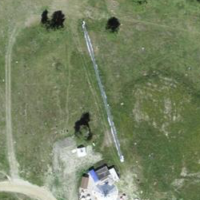
EUNIS habitat code: 26
Species observed at this site:
Papilio machaon
Leptidea sinapis